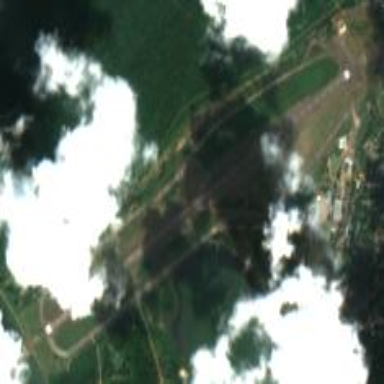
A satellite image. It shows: Military airfield located within larger aerodrome area.